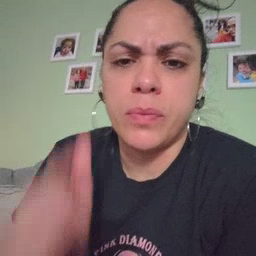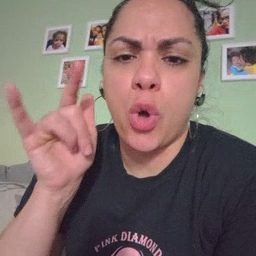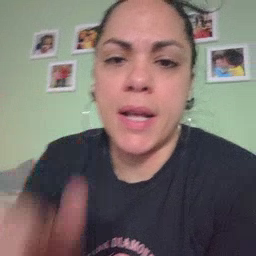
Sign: airplane